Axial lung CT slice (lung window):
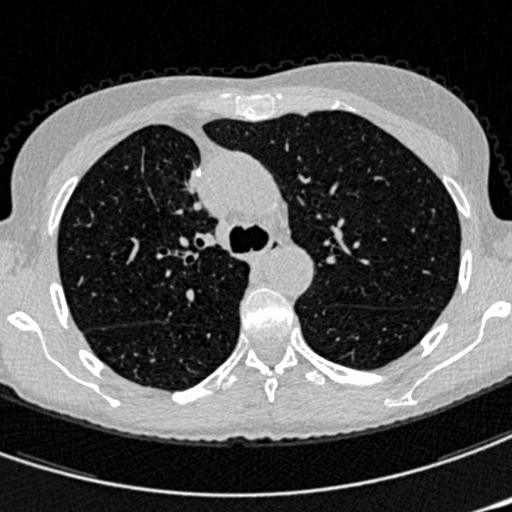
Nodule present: no